Chest X-ray:
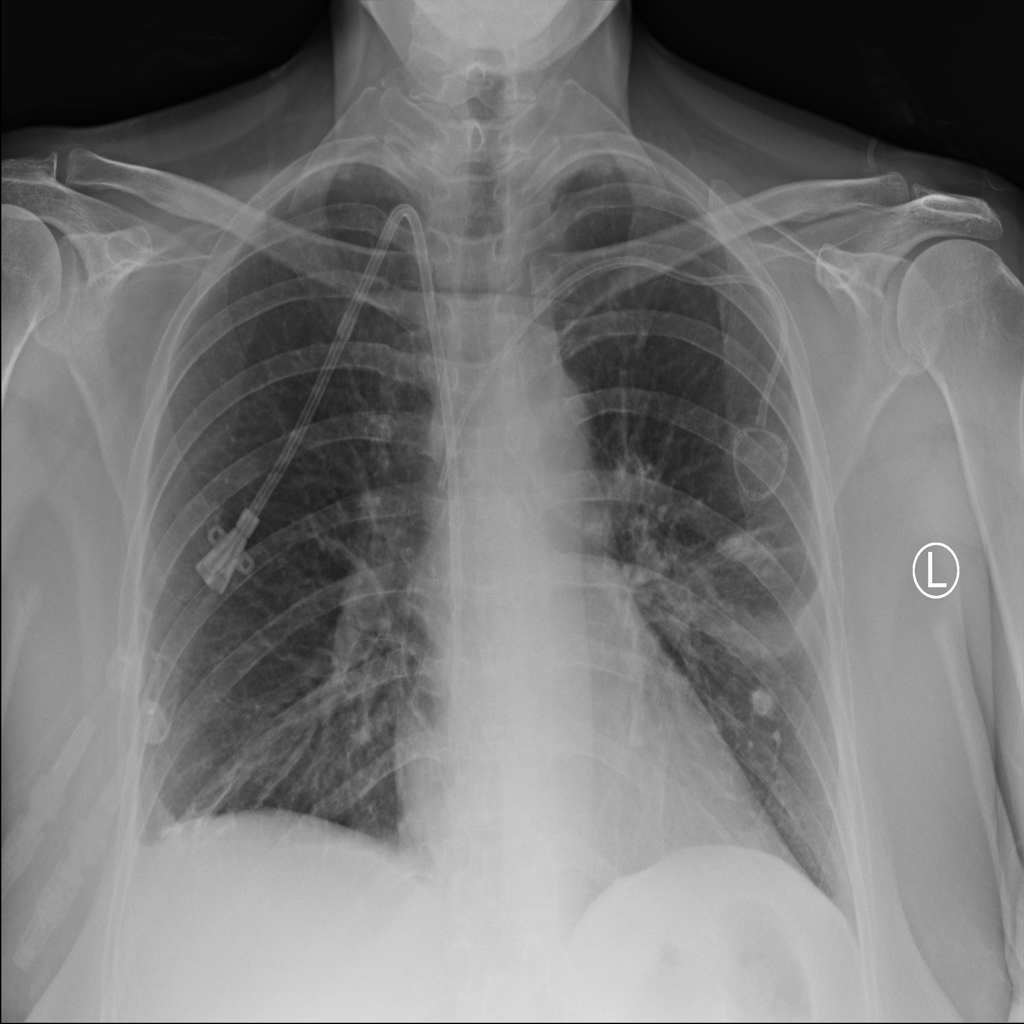
Findings: Consolidation, Calcification, Effusion
No abnormal finding: no